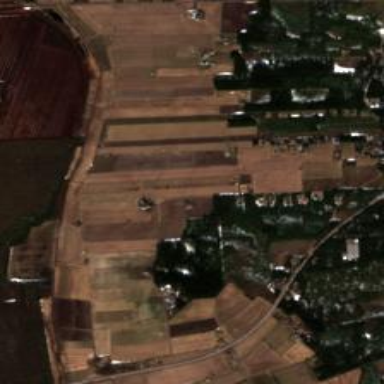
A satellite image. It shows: Picturesque farmland scene.